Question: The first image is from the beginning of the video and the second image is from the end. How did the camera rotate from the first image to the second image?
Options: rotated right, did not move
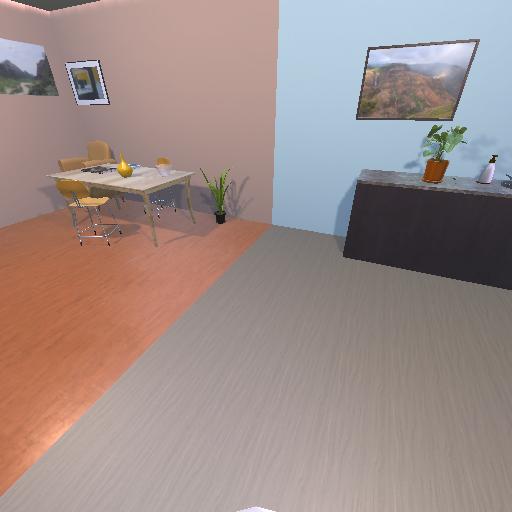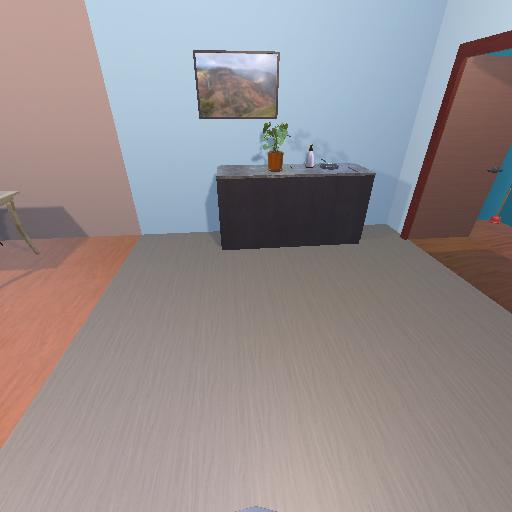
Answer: rotated right